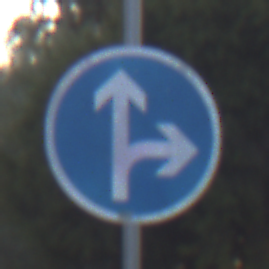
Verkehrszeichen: VorgeschriebeneFahrtrichtungGeradeausOderRechts
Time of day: SunriseSunset
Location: Outdoor (Urban)
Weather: Clear
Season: NotSpecified
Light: Natural